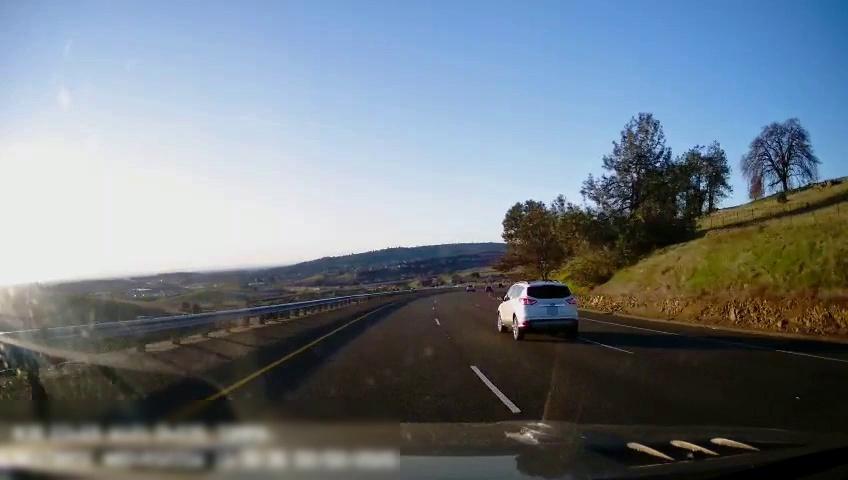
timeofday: Day
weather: Sunny
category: Drivable Space
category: Vehicles | SUV
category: Lanes | Current Lane
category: Lanes | Current Lane
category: Lanes | Alternate Lane
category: Lanes | Alternate Lane